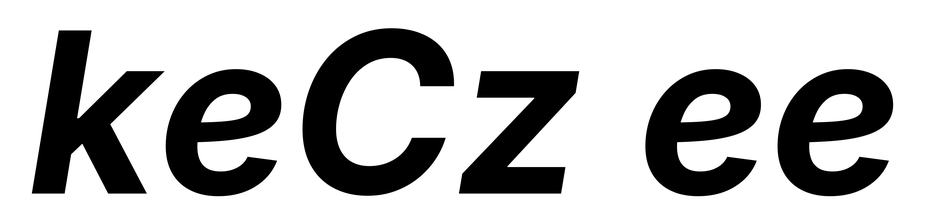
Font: Inter-Italic_Bold_Italic